Brain MRI, t2w sequence, axial 2D slice.
Patient: age 35, sex F, weight 95 kg, height 1.95 m
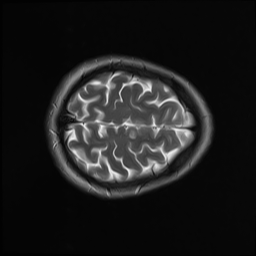